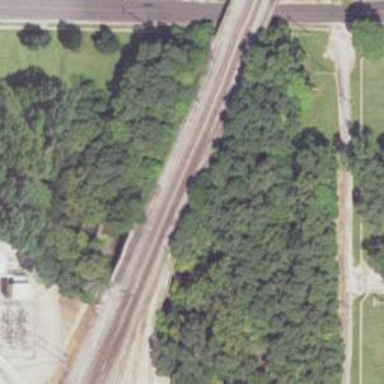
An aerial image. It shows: Railway bridge over siding rail track.